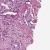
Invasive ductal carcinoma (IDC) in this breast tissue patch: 1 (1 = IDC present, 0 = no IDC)